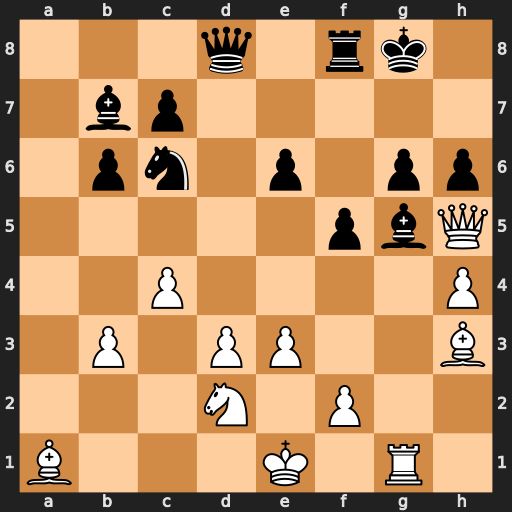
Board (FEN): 3q1rk1/1bp5/1pn1p1pp/5pbQ/2P4P/1P1PP2B/3N1P2/B3K1R1
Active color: w
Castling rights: -
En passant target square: -
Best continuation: Qxg6#